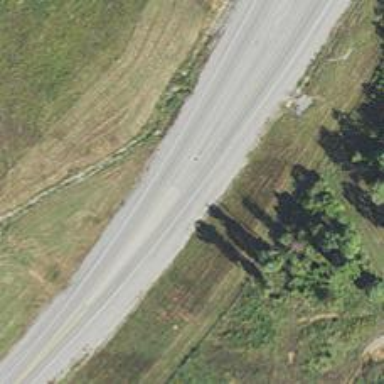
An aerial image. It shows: Primary highway.